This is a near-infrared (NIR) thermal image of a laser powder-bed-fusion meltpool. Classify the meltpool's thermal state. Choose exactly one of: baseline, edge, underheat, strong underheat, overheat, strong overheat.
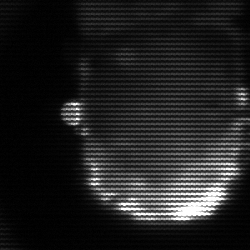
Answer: baseline